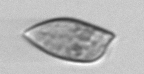
Label: Prorocentrum_dentatum